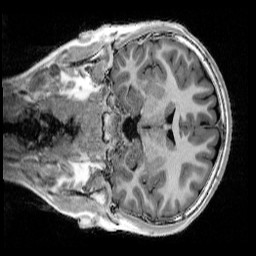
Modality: UNIT1_denoised
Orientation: coronal
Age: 11
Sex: male
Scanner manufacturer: siemens
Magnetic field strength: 3 T
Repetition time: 4 s
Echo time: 0.00303 s